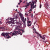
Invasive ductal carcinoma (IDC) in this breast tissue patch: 0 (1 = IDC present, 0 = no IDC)